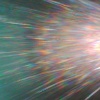
Label: sunburn